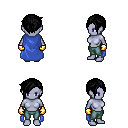
a pixel art fantasy rpg character, female body template, dark elf, purple skin, blue cape, teal pants, black pixie cut hairstyle, gold gloves, four views (front, back, left, right), 2x2 character sprite sheet, small pixel art, hard edges, no anti-aliasing